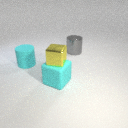
large gray metal cylinder to the right of large cyan rubber cylinder